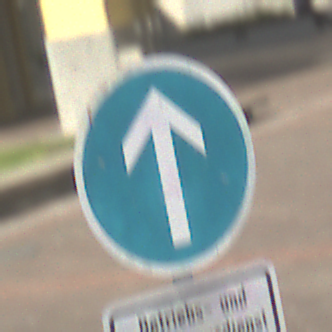
Verkehrszeichen: VorgeschriebeneFahrtrichtungGeradeaus
Zusatzzeichen unten: BesondereFahrzeugeUndTransportgueter9
Umgebung: Outdoor, Urban
Tageszeit: MorningAfternoon
Wetter: PartlyCloudy
Licht: Natural
Jahreszeit: NotSpecified
Kontrast: HighContrast